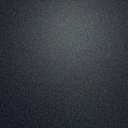
Screen state: off